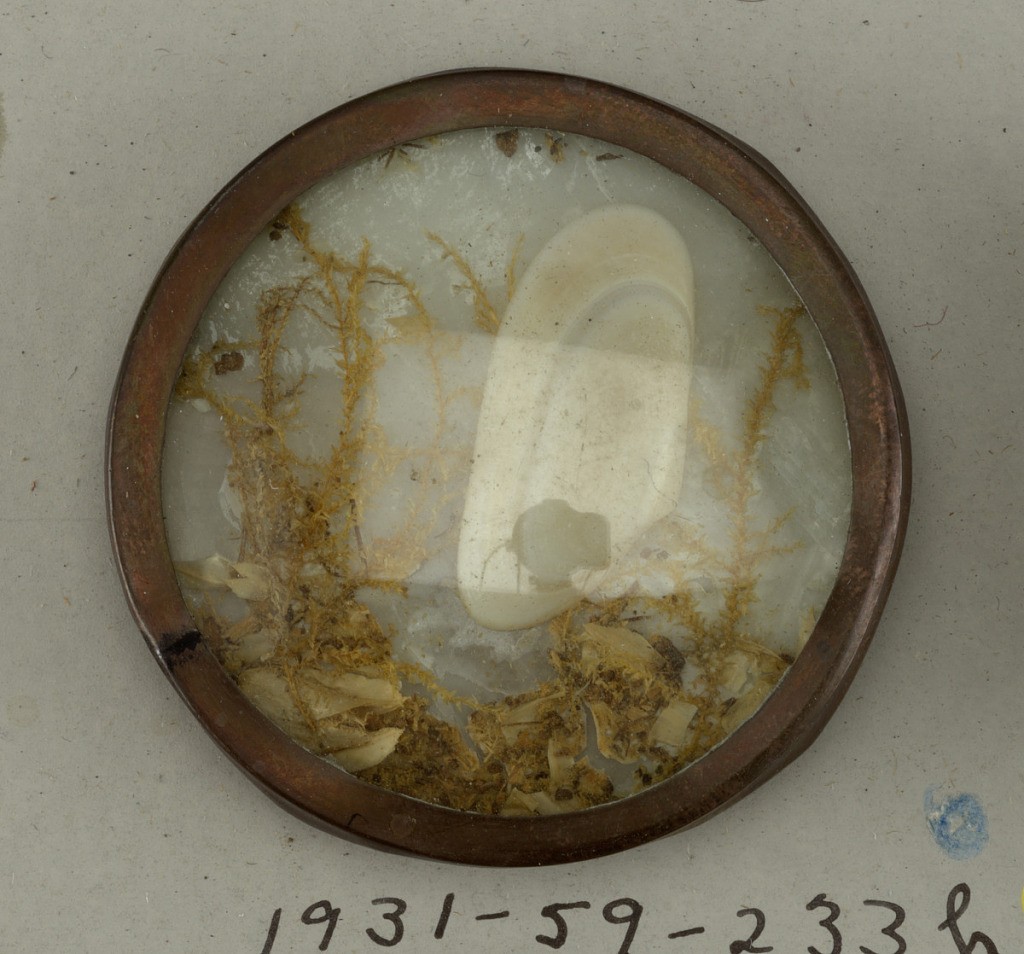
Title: Buttons
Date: late 18th century
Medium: Insects, shell, seaweed, paper, copper, tin, glass
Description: Nine buttons with objects under glass, set in copper rims, tin backs with copper shank; A to F) beetles and seaweed; G,H) shells and seaweed J) paper flowers.

Components -a,-b,-c,-d,-e,-g,-h,-j are on card 71